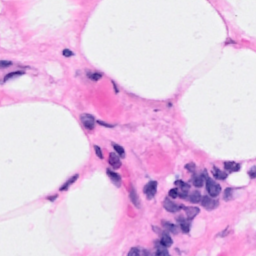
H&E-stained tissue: Breast